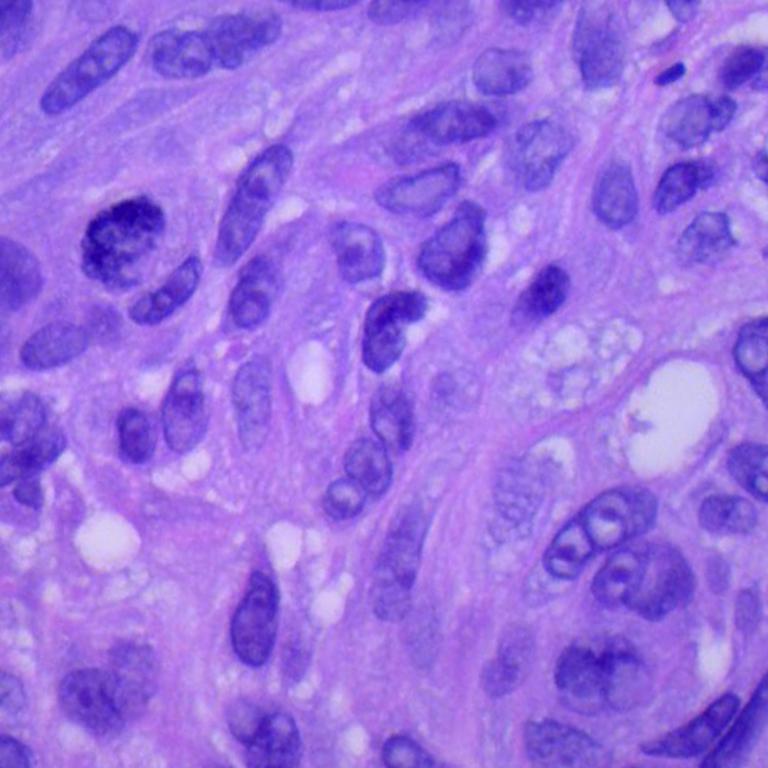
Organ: lung
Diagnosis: squamous carcinomas